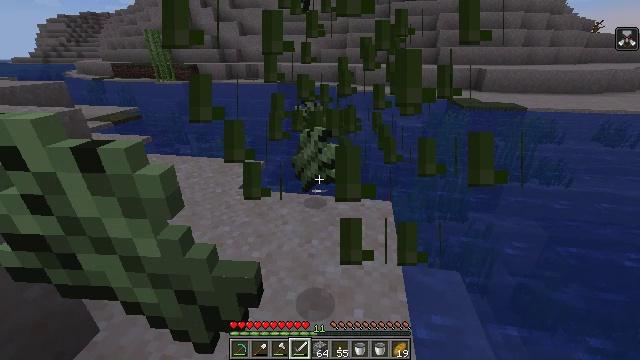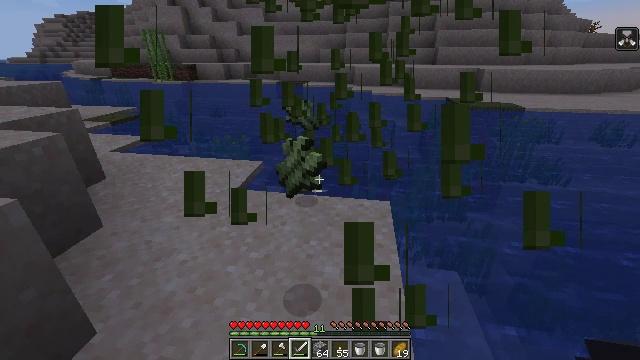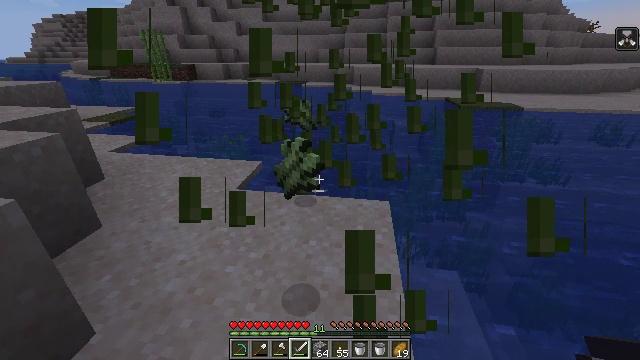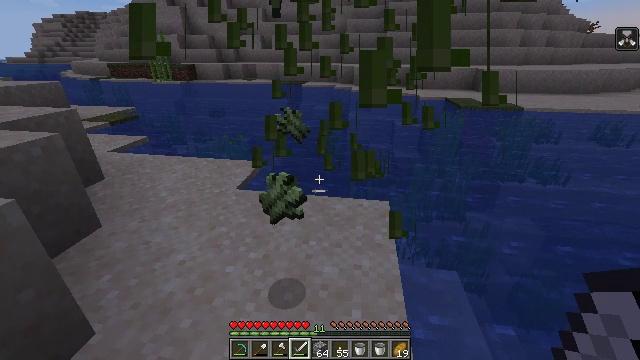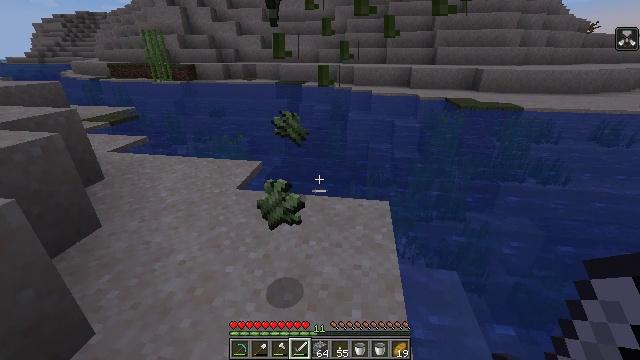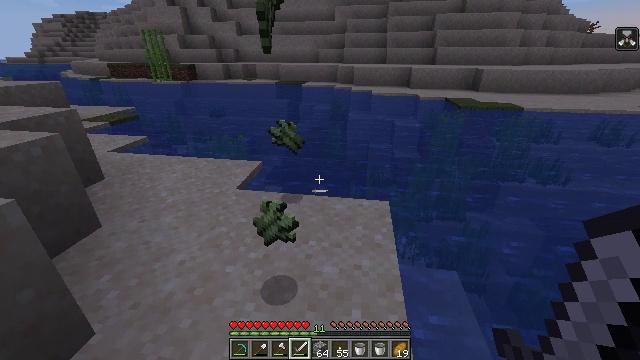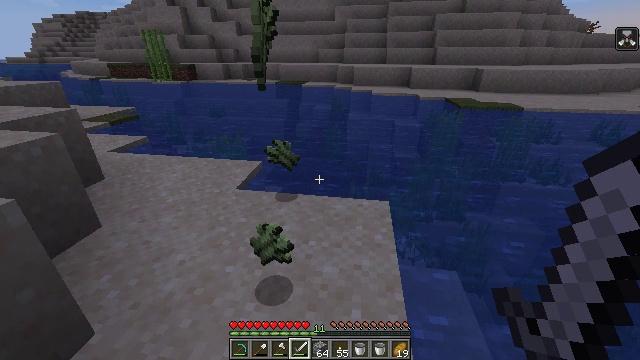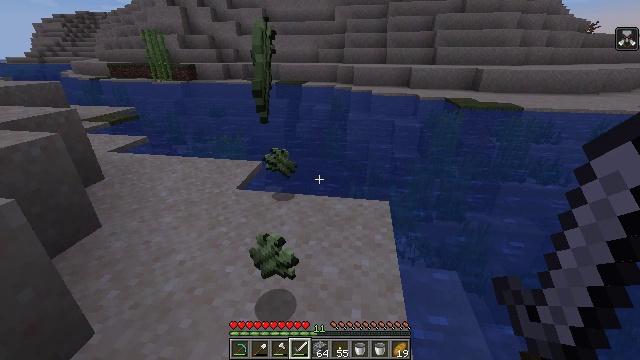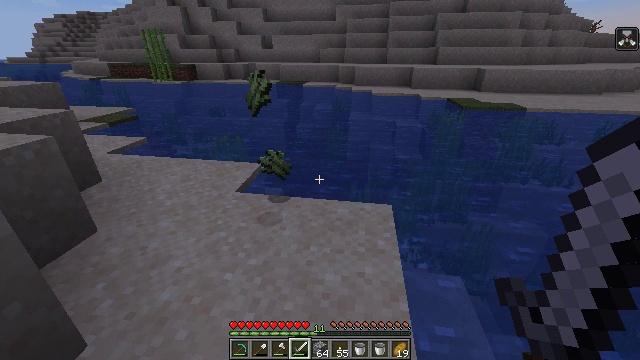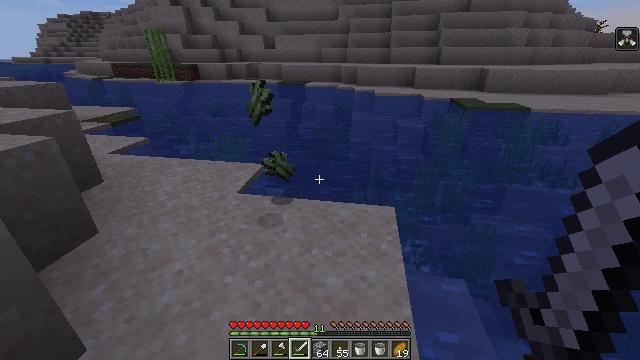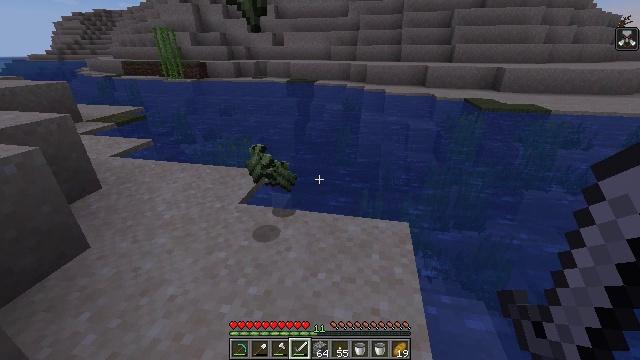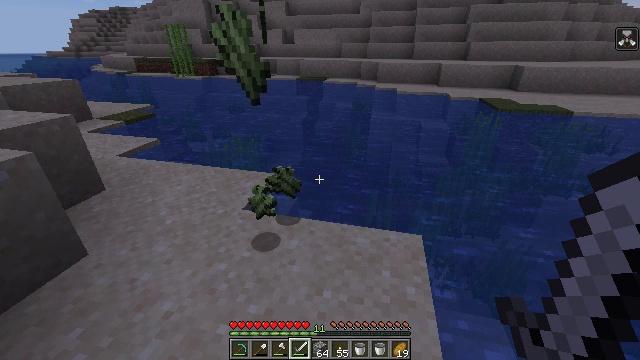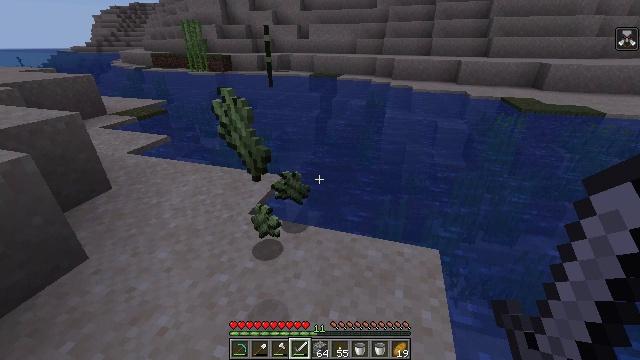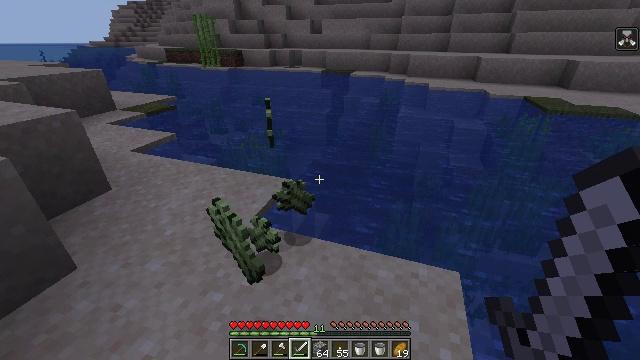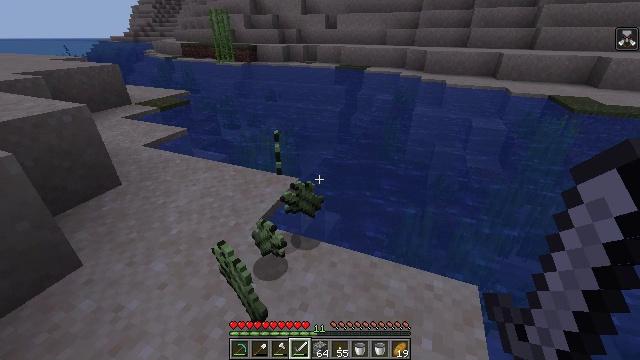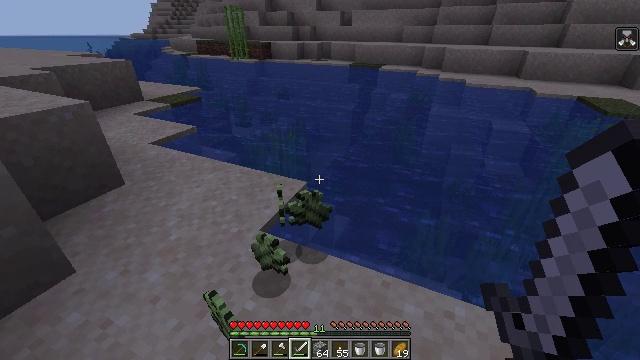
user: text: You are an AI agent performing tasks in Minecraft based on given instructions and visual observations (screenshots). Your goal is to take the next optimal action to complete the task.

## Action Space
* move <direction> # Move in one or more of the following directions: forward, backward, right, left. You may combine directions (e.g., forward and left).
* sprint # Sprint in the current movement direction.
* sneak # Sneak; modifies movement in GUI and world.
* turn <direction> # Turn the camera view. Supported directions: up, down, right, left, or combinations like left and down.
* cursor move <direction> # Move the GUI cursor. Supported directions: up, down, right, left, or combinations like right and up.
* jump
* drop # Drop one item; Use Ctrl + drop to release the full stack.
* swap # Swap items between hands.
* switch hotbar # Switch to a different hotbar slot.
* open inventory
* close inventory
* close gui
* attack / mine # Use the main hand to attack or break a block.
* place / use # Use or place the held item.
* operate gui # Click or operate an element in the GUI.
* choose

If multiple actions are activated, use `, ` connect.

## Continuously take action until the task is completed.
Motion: motion action
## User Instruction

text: Mine the sugar cane near rivers.
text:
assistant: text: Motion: no_op
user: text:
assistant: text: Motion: no_op
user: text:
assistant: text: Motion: no_op
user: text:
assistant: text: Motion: no_op
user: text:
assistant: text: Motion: no_op
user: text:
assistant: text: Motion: no_op
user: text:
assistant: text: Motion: no_op
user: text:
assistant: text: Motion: move forward
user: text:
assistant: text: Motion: move forward
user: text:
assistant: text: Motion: move forward, turn left
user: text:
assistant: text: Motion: move forward, turn left
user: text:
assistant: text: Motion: move forward, turn left
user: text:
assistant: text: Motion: move forward, turn left
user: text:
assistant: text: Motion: move forward, turn left
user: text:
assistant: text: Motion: move forward, turn left
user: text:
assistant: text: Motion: move forward, turn left
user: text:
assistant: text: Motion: move forward, turn left
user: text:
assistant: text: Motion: move forward, turn left
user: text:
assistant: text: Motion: move forward, turn left
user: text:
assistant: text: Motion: move forward, turn left
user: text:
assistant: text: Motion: move forward, turn left
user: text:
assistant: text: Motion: move forward, turn left
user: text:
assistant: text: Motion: move forward and move left, turn left
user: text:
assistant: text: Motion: move forward and move left, turn left
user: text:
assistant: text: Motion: move forward and move left
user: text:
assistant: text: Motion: move forward and move left
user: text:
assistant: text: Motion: move forward and move left
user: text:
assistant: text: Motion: move forward
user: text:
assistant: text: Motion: move forward
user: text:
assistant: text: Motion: move forward